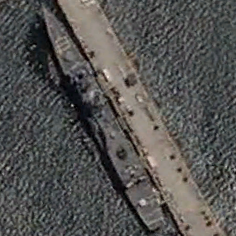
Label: cruiser